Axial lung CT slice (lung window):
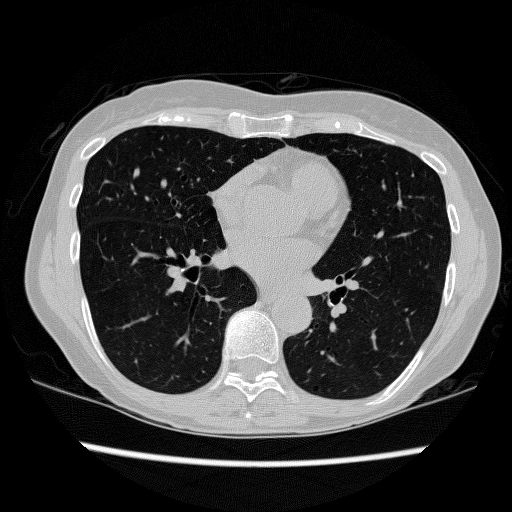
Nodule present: no